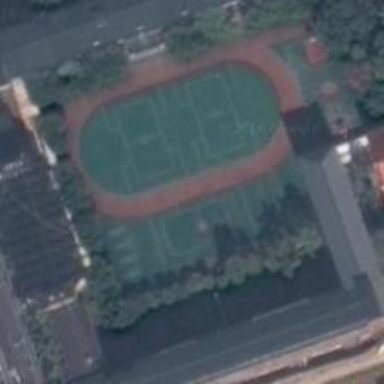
The new stadium consists of two basketball courts and a tennis court .